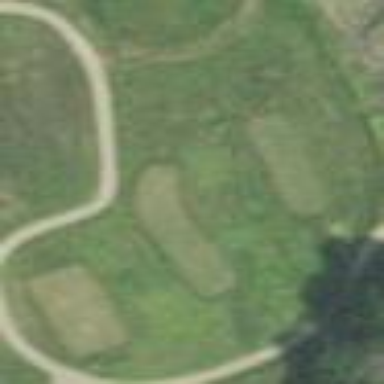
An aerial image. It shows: Area with grass used as rough in golf course.